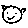
Label: cat